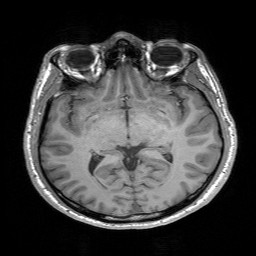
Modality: T1w
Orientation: coronal
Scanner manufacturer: siemens
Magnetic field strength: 3 T